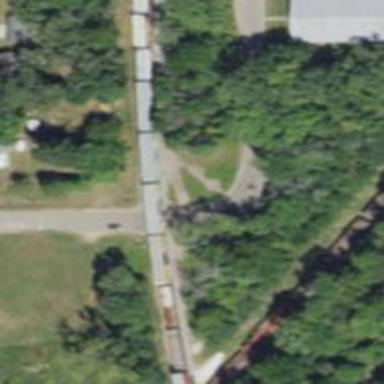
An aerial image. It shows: Level crossing along the railway.